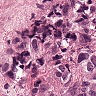
Metastatic tissue present: no